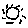
Label: sun